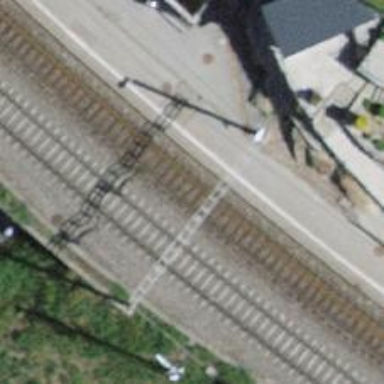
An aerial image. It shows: Stop position for public transport at railway stop.